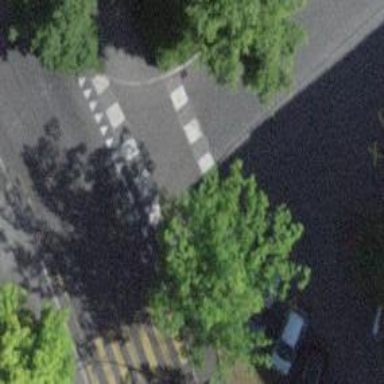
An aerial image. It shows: Kerb barrier.